RGB frame:
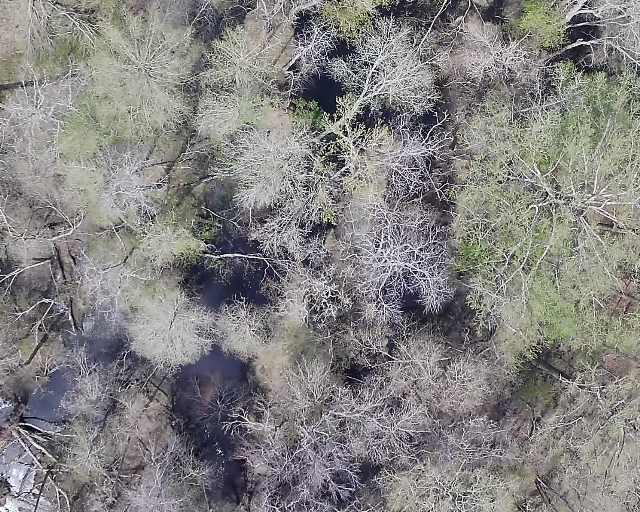
Thermal frame:
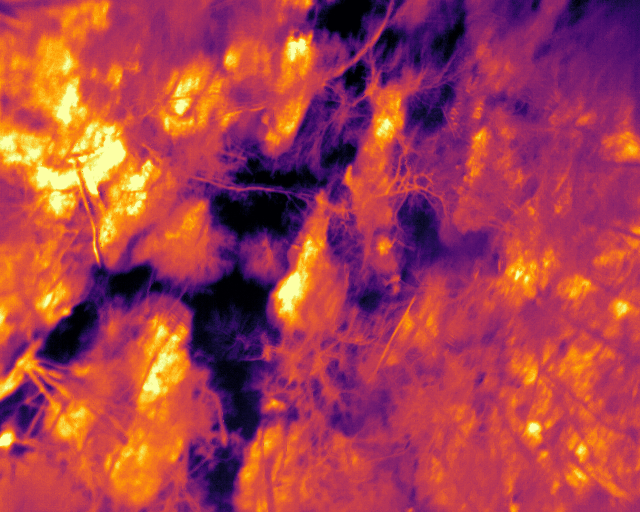
Captured: 2026-02-26 03:46:00
Pixels at or above 80 °C: 0 (fraction of frame: 0)